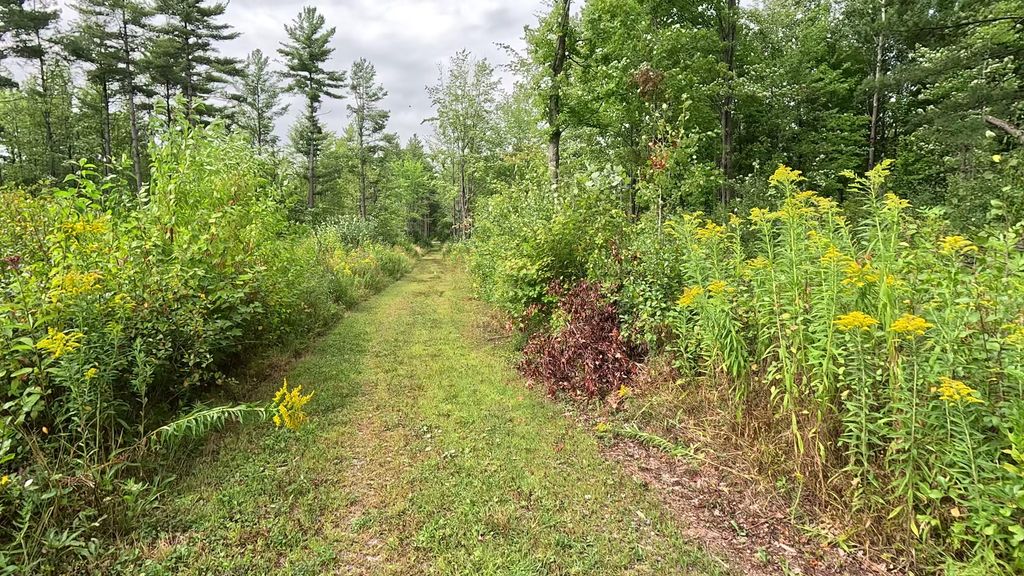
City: ottawa-gatineau